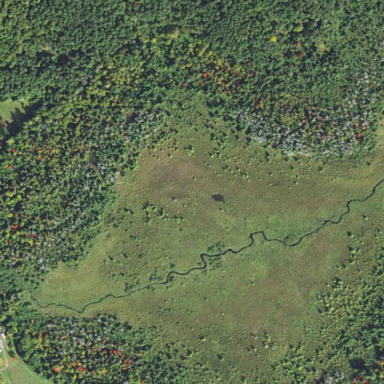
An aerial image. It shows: Bog wetland.